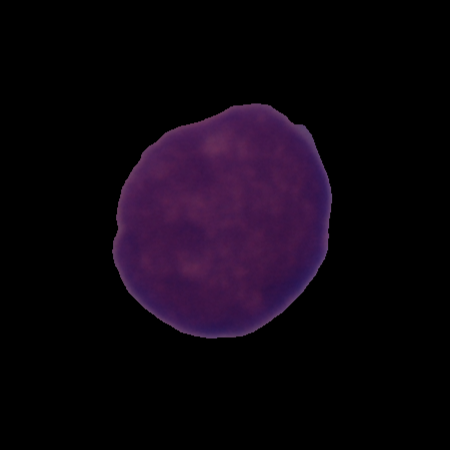
Label: cancer